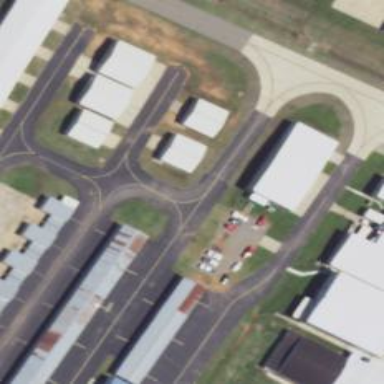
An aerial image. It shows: Image of taxiway at airport.